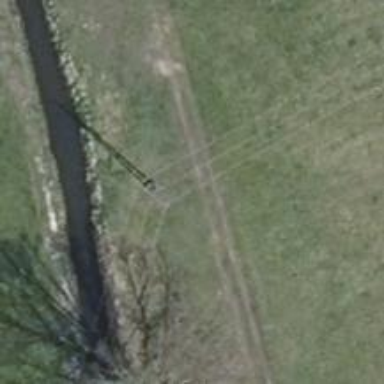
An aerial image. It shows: Power pole.